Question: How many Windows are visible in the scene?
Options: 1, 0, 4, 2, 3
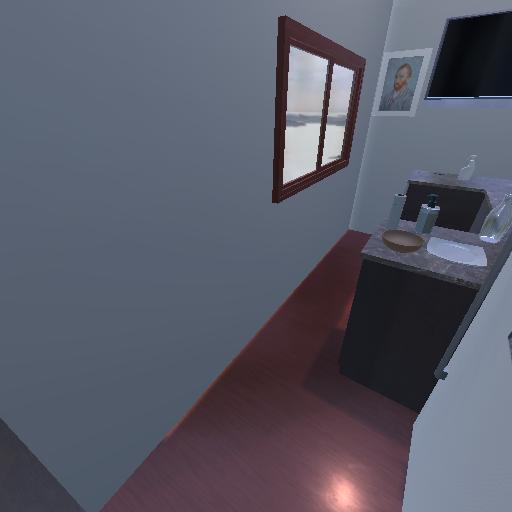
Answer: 1